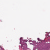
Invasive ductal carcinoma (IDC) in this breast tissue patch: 0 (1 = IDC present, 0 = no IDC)